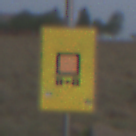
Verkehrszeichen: KennzeichnungspflichtigeFahrzeugeGefaehrlicheGueterOhnePfeilsymbol
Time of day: SunriseSunset
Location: Outdoor (Nature)
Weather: Overcast
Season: NotSpecified
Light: Natural